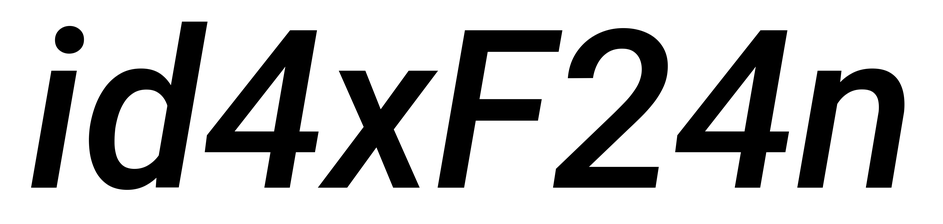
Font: Roboto-Italic_Medium_Italic